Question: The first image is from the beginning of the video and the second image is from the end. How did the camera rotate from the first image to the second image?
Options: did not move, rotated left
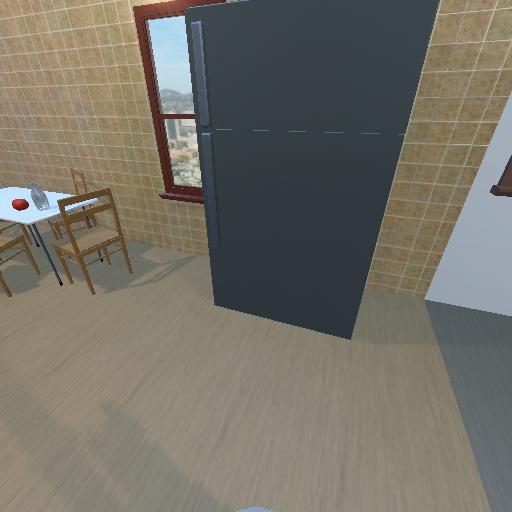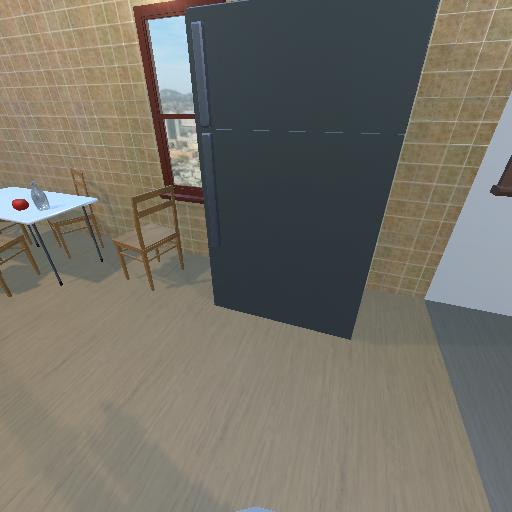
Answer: did not move